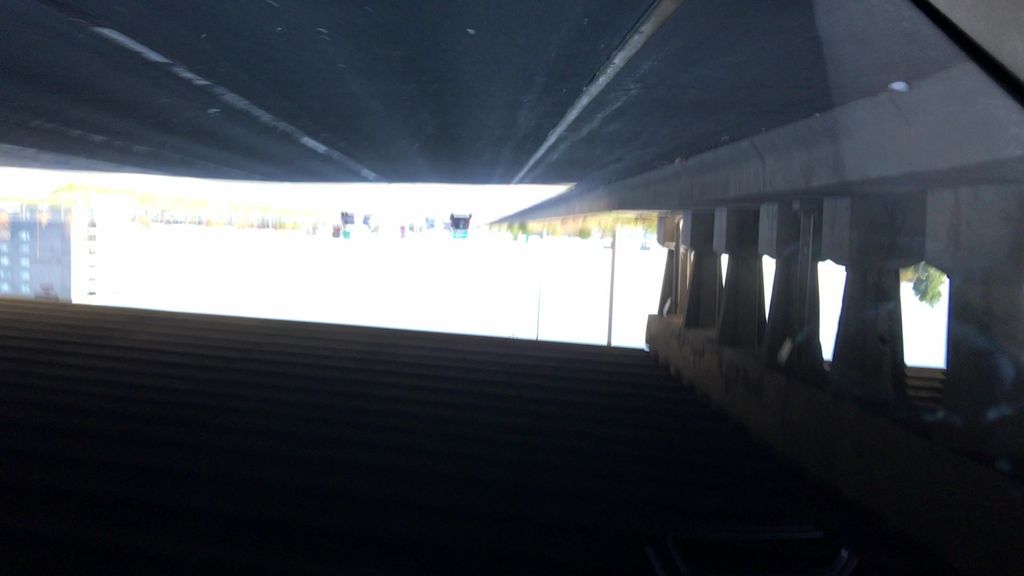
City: montreal